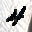
Label: 4